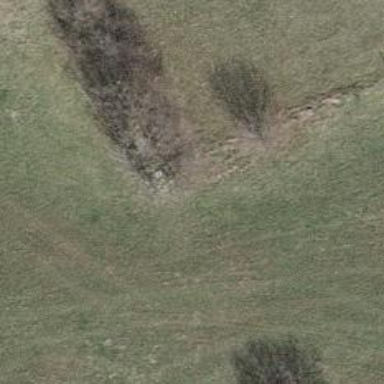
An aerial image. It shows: Dry stone wall barrier.